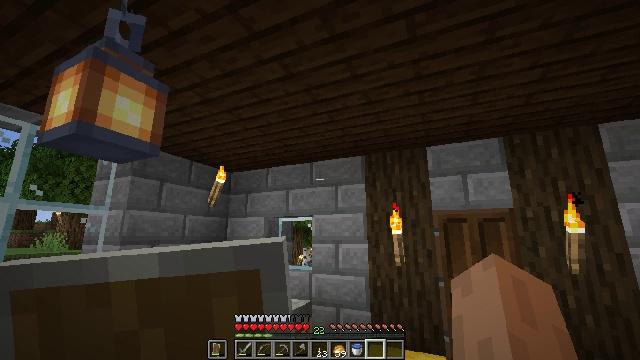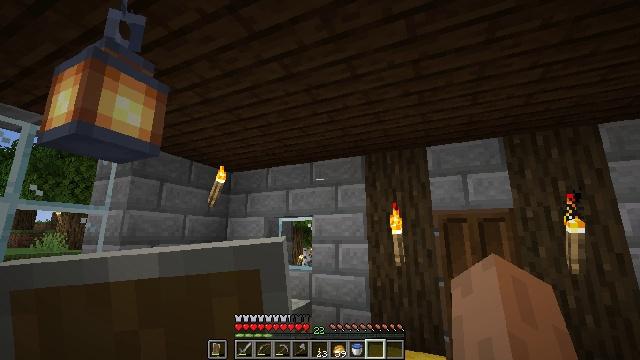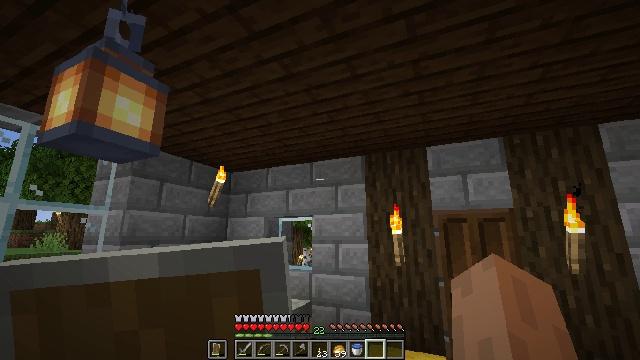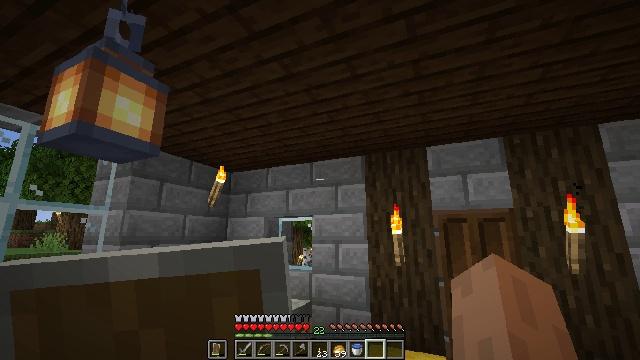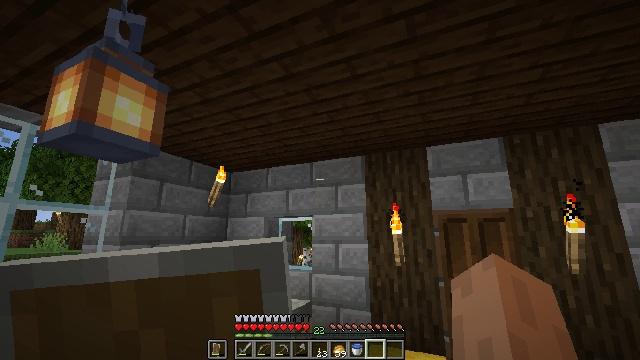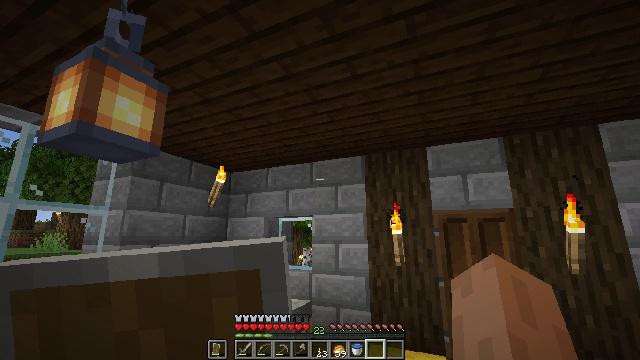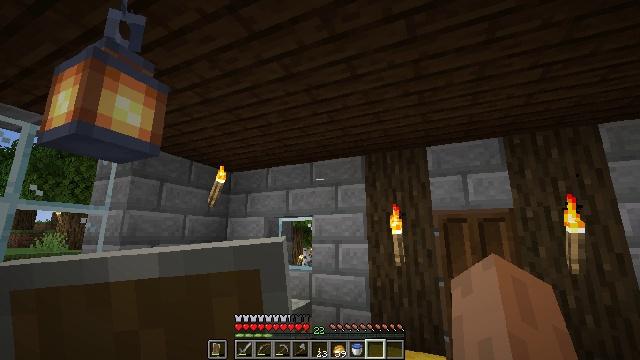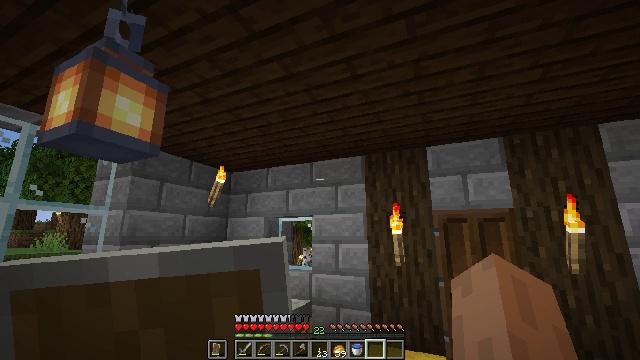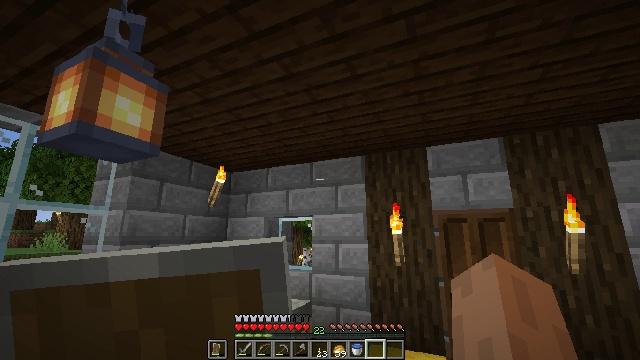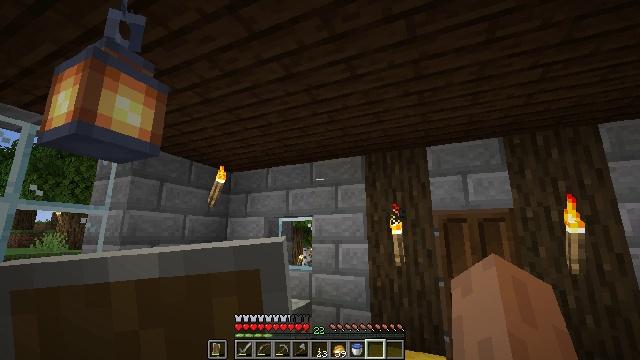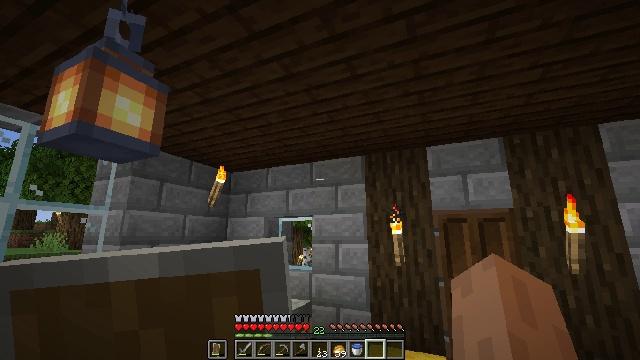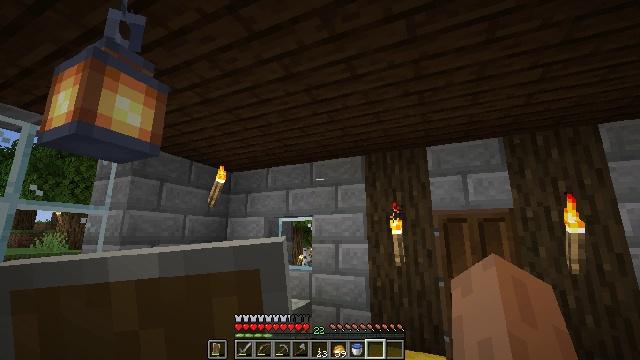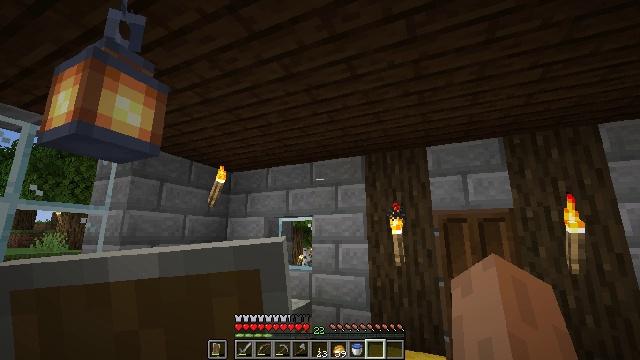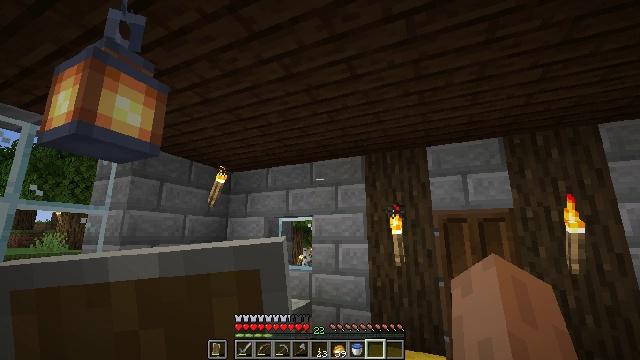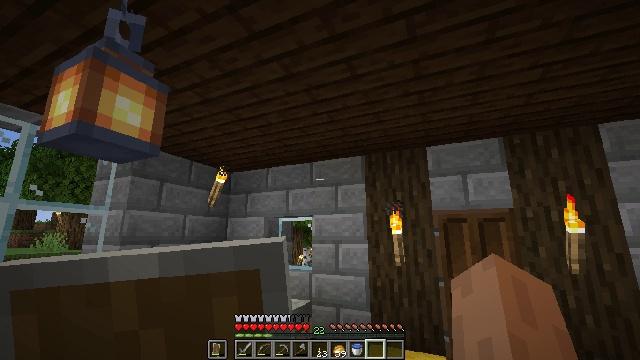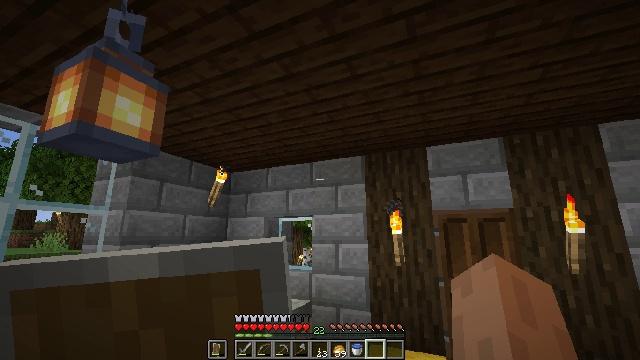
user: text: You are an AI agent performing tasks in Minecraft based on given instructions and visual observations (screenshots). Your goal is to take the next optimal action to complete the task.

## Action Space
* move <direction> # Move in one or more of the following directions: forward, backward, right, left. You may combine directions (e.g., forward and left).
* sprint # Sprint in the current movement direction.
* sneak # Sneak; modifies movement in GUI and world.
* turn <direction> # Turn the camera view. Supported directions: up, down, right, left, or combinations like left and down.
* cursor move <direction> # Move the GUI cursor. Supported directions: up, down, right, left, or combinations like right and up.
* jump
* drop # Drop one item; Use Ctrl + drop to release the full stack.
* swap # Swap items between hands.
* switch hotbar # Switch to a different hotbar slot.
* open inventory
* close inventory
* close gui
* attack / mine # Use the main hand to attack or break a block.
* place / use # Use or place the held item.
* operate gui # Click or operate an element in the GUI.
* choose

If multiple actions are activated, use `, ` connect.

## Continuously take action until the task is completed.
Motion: motion action
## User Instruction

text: Mine the chest to collect it.
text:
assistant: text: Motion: no_op
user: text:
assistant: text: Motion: no_op
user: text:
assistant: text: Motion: no_op
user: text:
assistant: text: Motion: no_op
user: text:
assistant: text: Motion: no_op
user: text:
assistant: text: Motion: no_op
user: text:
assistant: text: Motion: no_op
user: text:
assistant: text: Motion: no_op
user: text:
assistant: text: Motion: no_op
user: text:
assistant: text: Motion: no_op
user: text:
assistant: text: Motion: no_op
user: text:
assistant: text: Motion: no_op
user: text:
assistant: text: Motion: no_op
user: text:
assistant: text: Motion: no_op
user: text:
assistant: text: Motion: no_op
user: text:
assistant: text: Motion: no_op
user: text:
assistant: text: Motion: no_op
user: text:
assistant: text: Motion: no_op
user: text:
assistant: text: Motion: no_op
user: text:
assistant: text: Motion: no_op
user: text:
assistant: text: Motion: no_op
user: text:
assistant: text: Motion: no_op
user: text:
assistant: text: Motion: no_op
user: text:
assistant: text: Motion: no_op
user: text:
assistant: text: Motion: no_op
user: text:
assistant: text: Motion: no_op
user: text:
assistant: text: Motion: no_op
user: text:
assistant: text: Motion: no_op
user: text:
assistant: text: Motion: no_op
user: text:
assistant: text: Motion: no_op